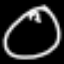
Label: clock